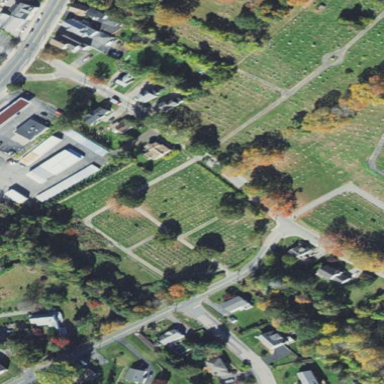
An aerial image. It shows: Cemetery.